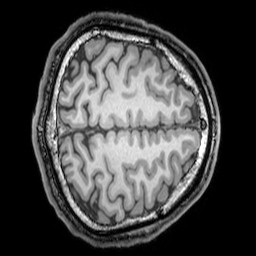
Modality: T1w
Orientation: axial
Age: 24
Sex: male
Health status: healthy
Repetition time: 0.081 s
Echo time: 0.037 s